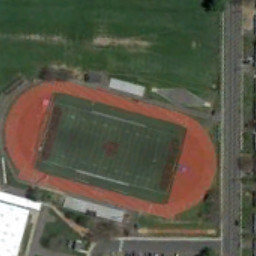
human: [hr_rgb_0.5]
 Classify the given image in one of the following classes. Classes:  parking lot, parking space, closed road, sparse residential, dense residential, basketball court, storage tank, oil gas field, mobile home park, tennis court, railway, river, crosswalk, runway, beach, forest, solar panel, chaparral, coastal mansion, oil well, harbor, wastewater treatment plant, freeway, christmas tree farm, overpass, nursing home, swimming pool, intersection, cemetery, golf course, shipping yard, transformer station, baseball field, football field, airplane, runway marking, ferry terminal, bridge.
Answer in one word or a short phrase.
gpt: football field